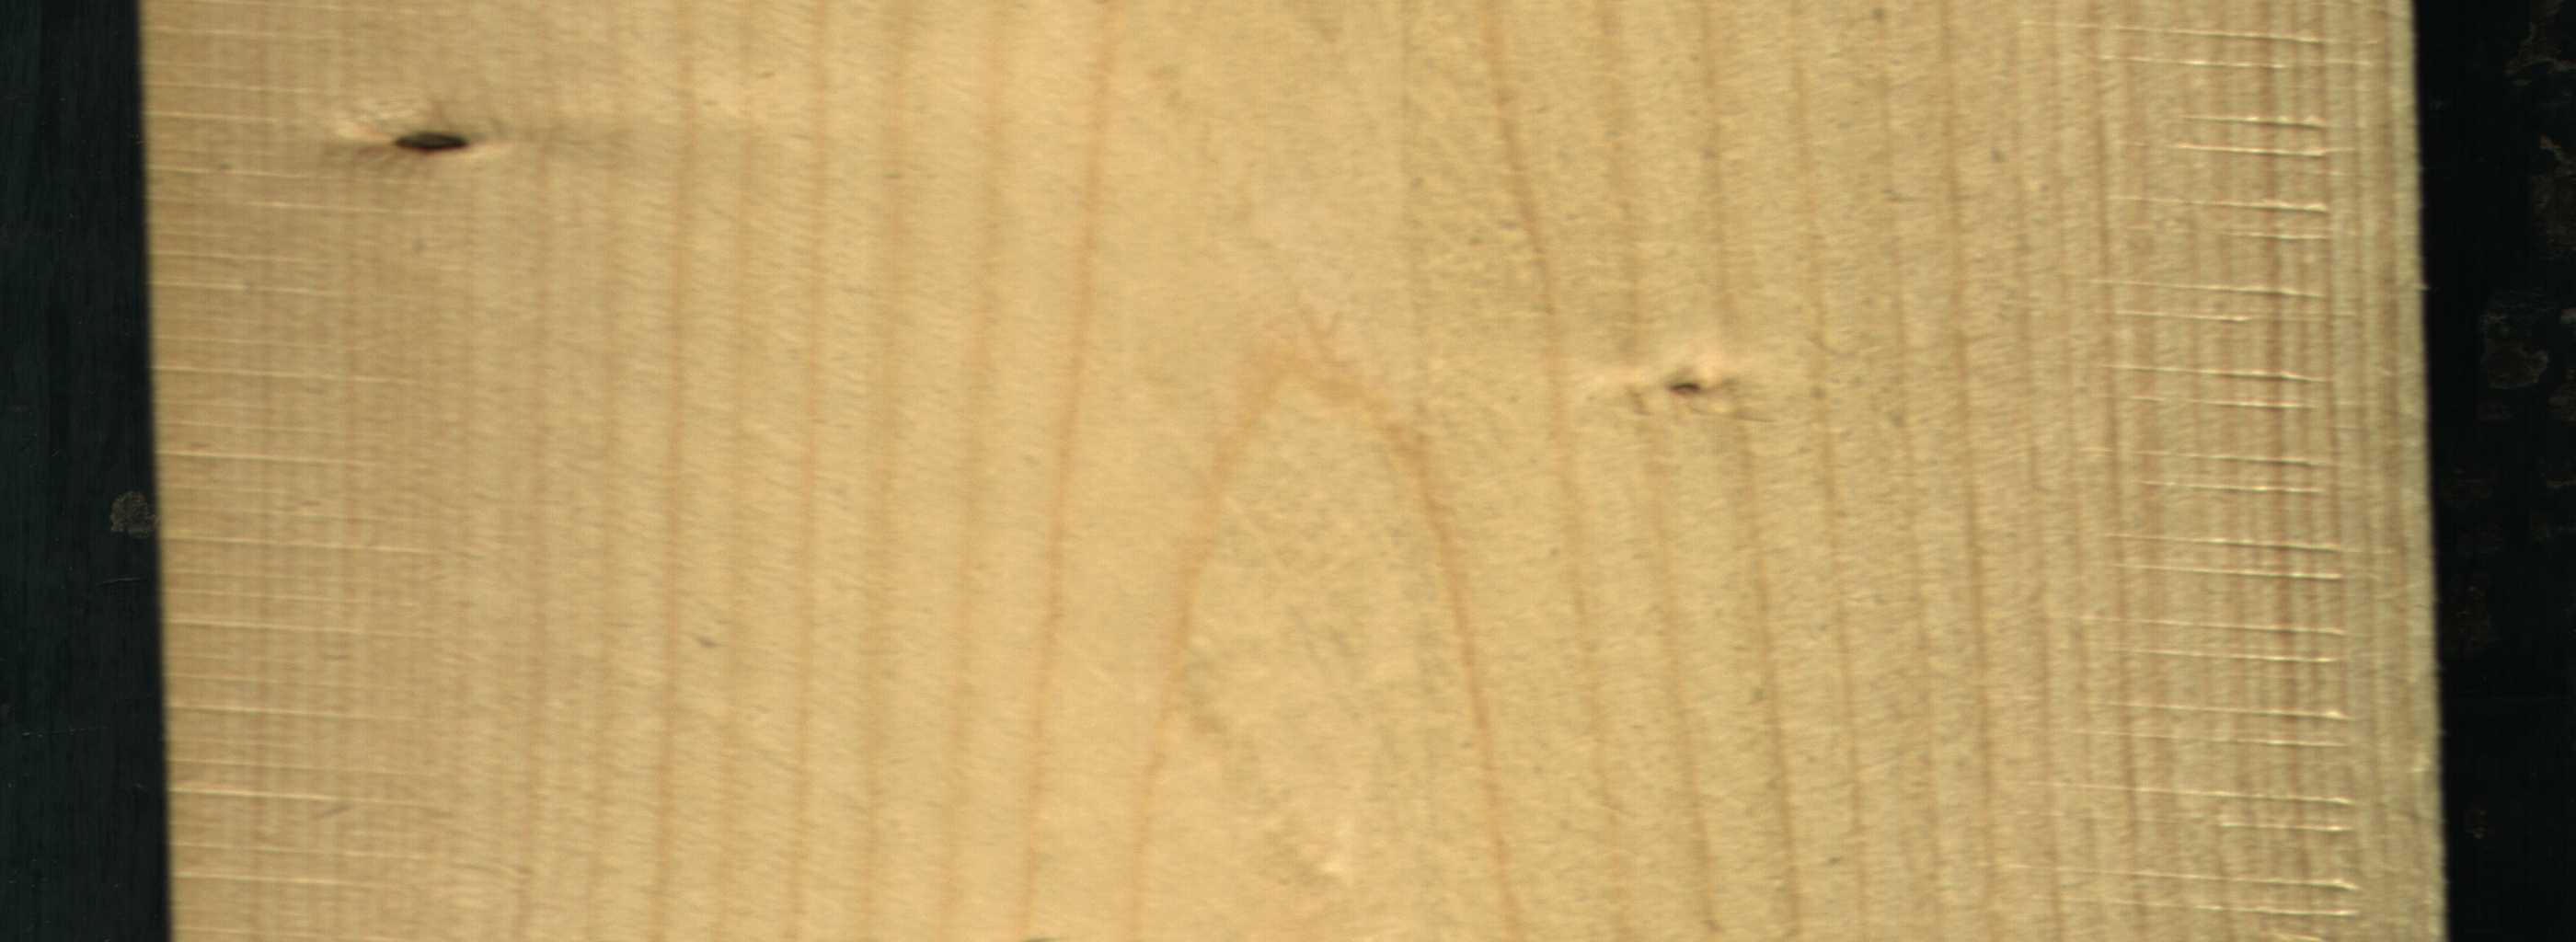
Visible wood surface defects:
Dead_Knot
Live_Knot